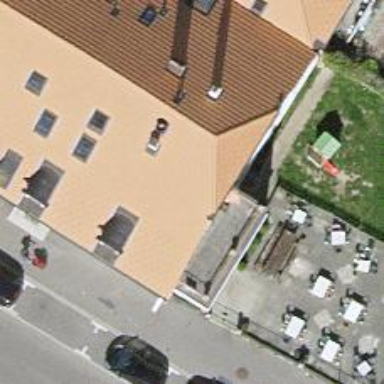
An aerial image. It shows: Restaurant.